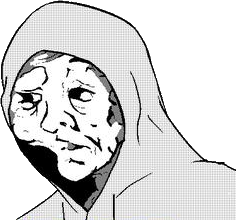
Label: 5_Yes_Honey